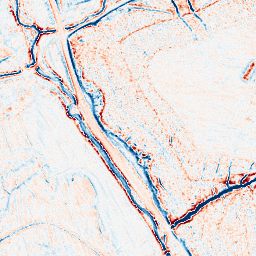
Category: edge_preserving
Decomposition family: anisotropic_diffusion
Decomposition parameters: iterations: 10
kappa: 100
gamma: 0.15
Upsampling method: bspline
Upsampling parameters: scale: 2
Upsampling scale: 2